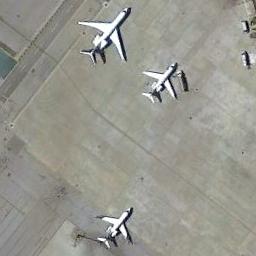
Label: airplane